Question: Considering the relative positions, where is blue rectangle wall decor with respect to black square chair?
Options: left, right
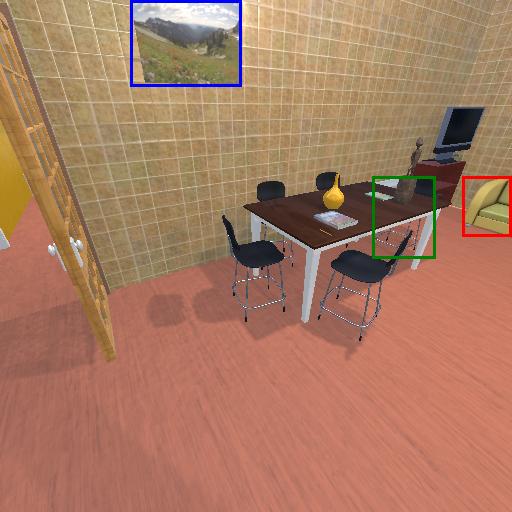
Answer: left